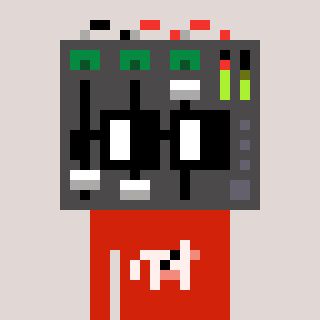
a pixel art character with square black glasses, a mixer-shaped head and a red-colored body on a warm background